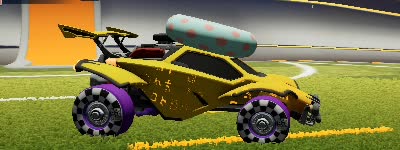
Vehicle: octane